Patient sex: M
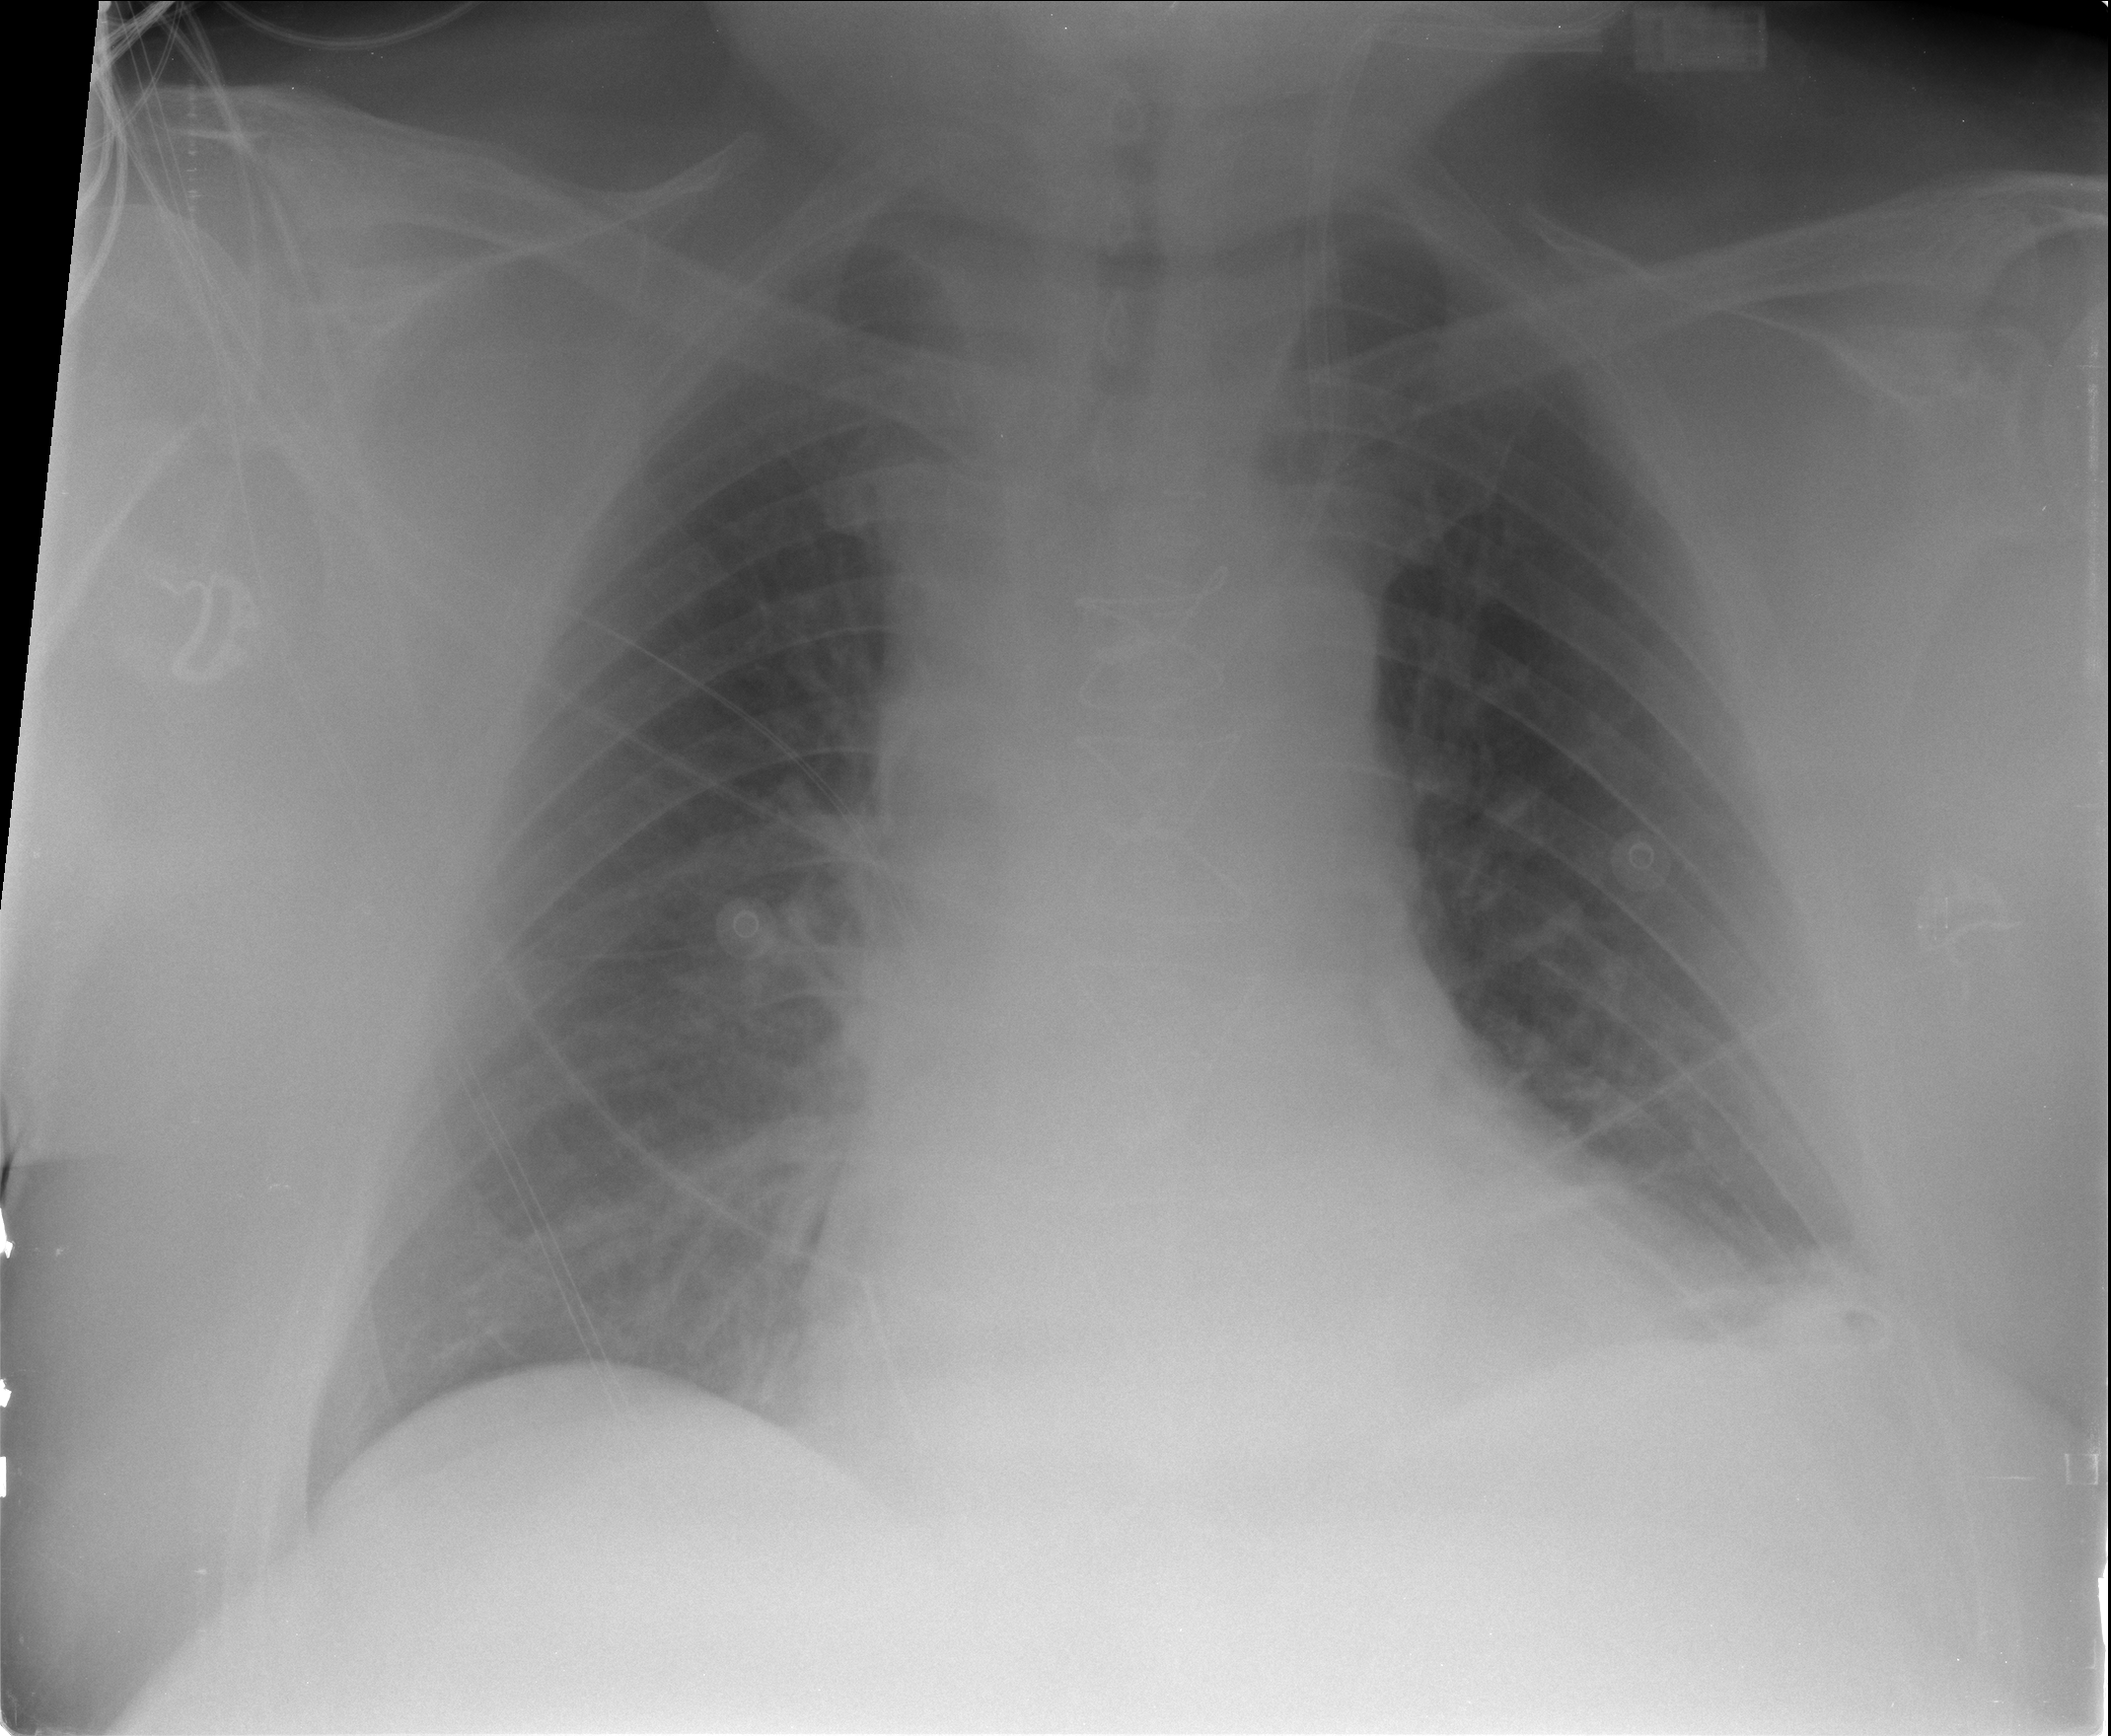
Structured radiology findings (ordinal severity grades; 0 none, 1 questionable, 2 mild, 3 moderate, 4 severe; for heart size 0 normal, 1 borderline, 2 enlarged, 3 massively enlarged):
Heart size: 0
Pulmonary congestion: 2
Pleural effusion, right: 0
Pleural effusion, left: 1
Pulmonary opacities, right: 0
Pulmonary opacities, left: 0
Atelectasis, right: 0
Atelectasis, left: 2